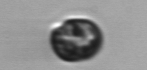
Label: Dinophyceae